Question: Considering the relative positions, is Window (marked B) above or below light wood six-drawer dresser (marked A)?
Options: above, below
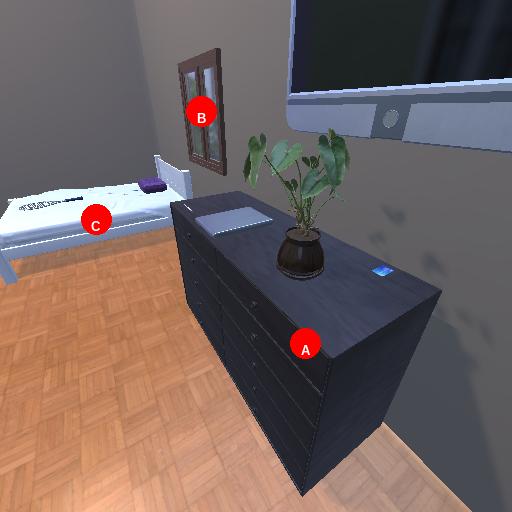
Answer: above